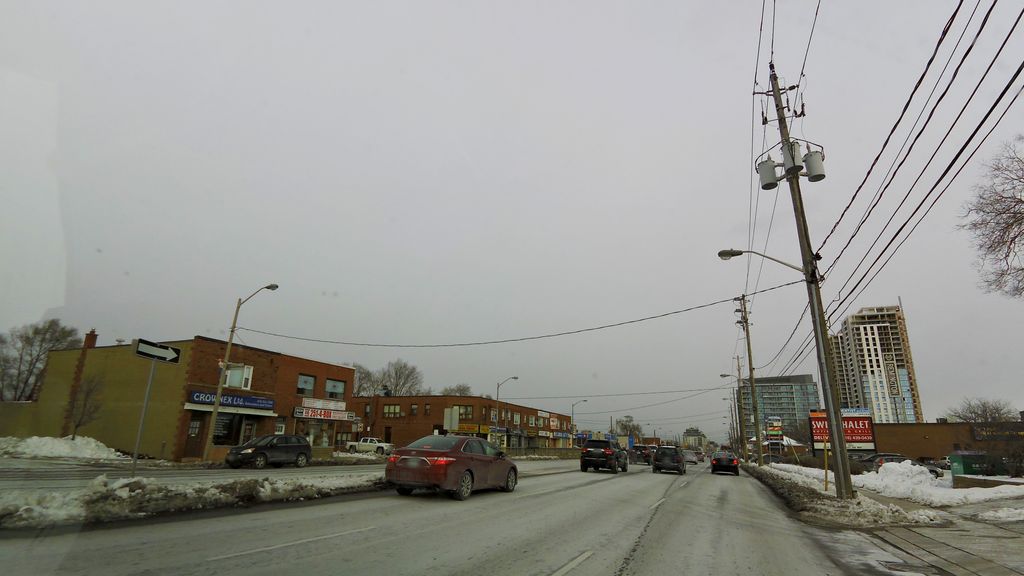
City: toronto